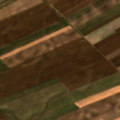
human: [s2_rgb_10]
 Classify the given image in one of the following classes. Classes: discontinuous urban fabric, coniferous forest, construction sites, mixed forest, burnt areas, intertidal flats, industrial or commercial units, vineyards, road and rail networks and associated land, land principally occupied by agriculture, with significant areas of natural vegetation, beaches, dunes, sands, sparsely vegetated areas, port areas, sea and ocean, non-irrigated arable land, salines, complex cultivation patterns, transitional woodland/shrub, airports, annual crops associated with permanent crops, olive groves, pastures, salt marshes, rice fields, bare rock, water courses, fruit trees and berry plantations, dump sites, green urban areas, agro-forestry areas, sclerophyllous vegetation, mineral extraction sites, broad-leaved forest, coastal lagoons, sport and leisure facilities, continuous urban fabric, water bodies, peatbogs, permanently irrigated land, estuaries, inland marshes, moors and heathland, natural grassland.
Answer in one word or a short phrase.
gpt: non-irrigated arable land